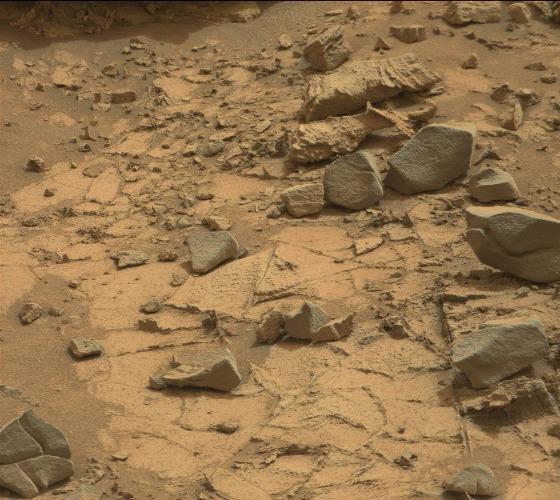
Terrain classes present: Bedrock, Gravel / Sand / Soil, Rock, Shadow